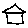
Label: house